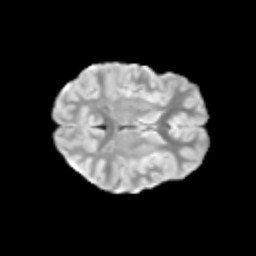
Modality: T2w
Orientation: axial
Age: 10
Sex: female
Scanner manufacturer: siemens
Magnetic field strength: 3 T
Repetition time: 3.8 s
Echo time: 0.07 s